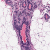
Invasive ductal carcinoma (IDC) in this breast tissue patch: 0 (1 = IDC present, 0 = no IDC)